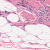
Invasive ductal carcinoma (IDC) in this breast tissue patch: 1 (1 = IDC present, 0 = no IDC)